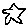
Label: star